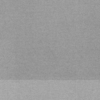
Label: dusty